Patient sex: M
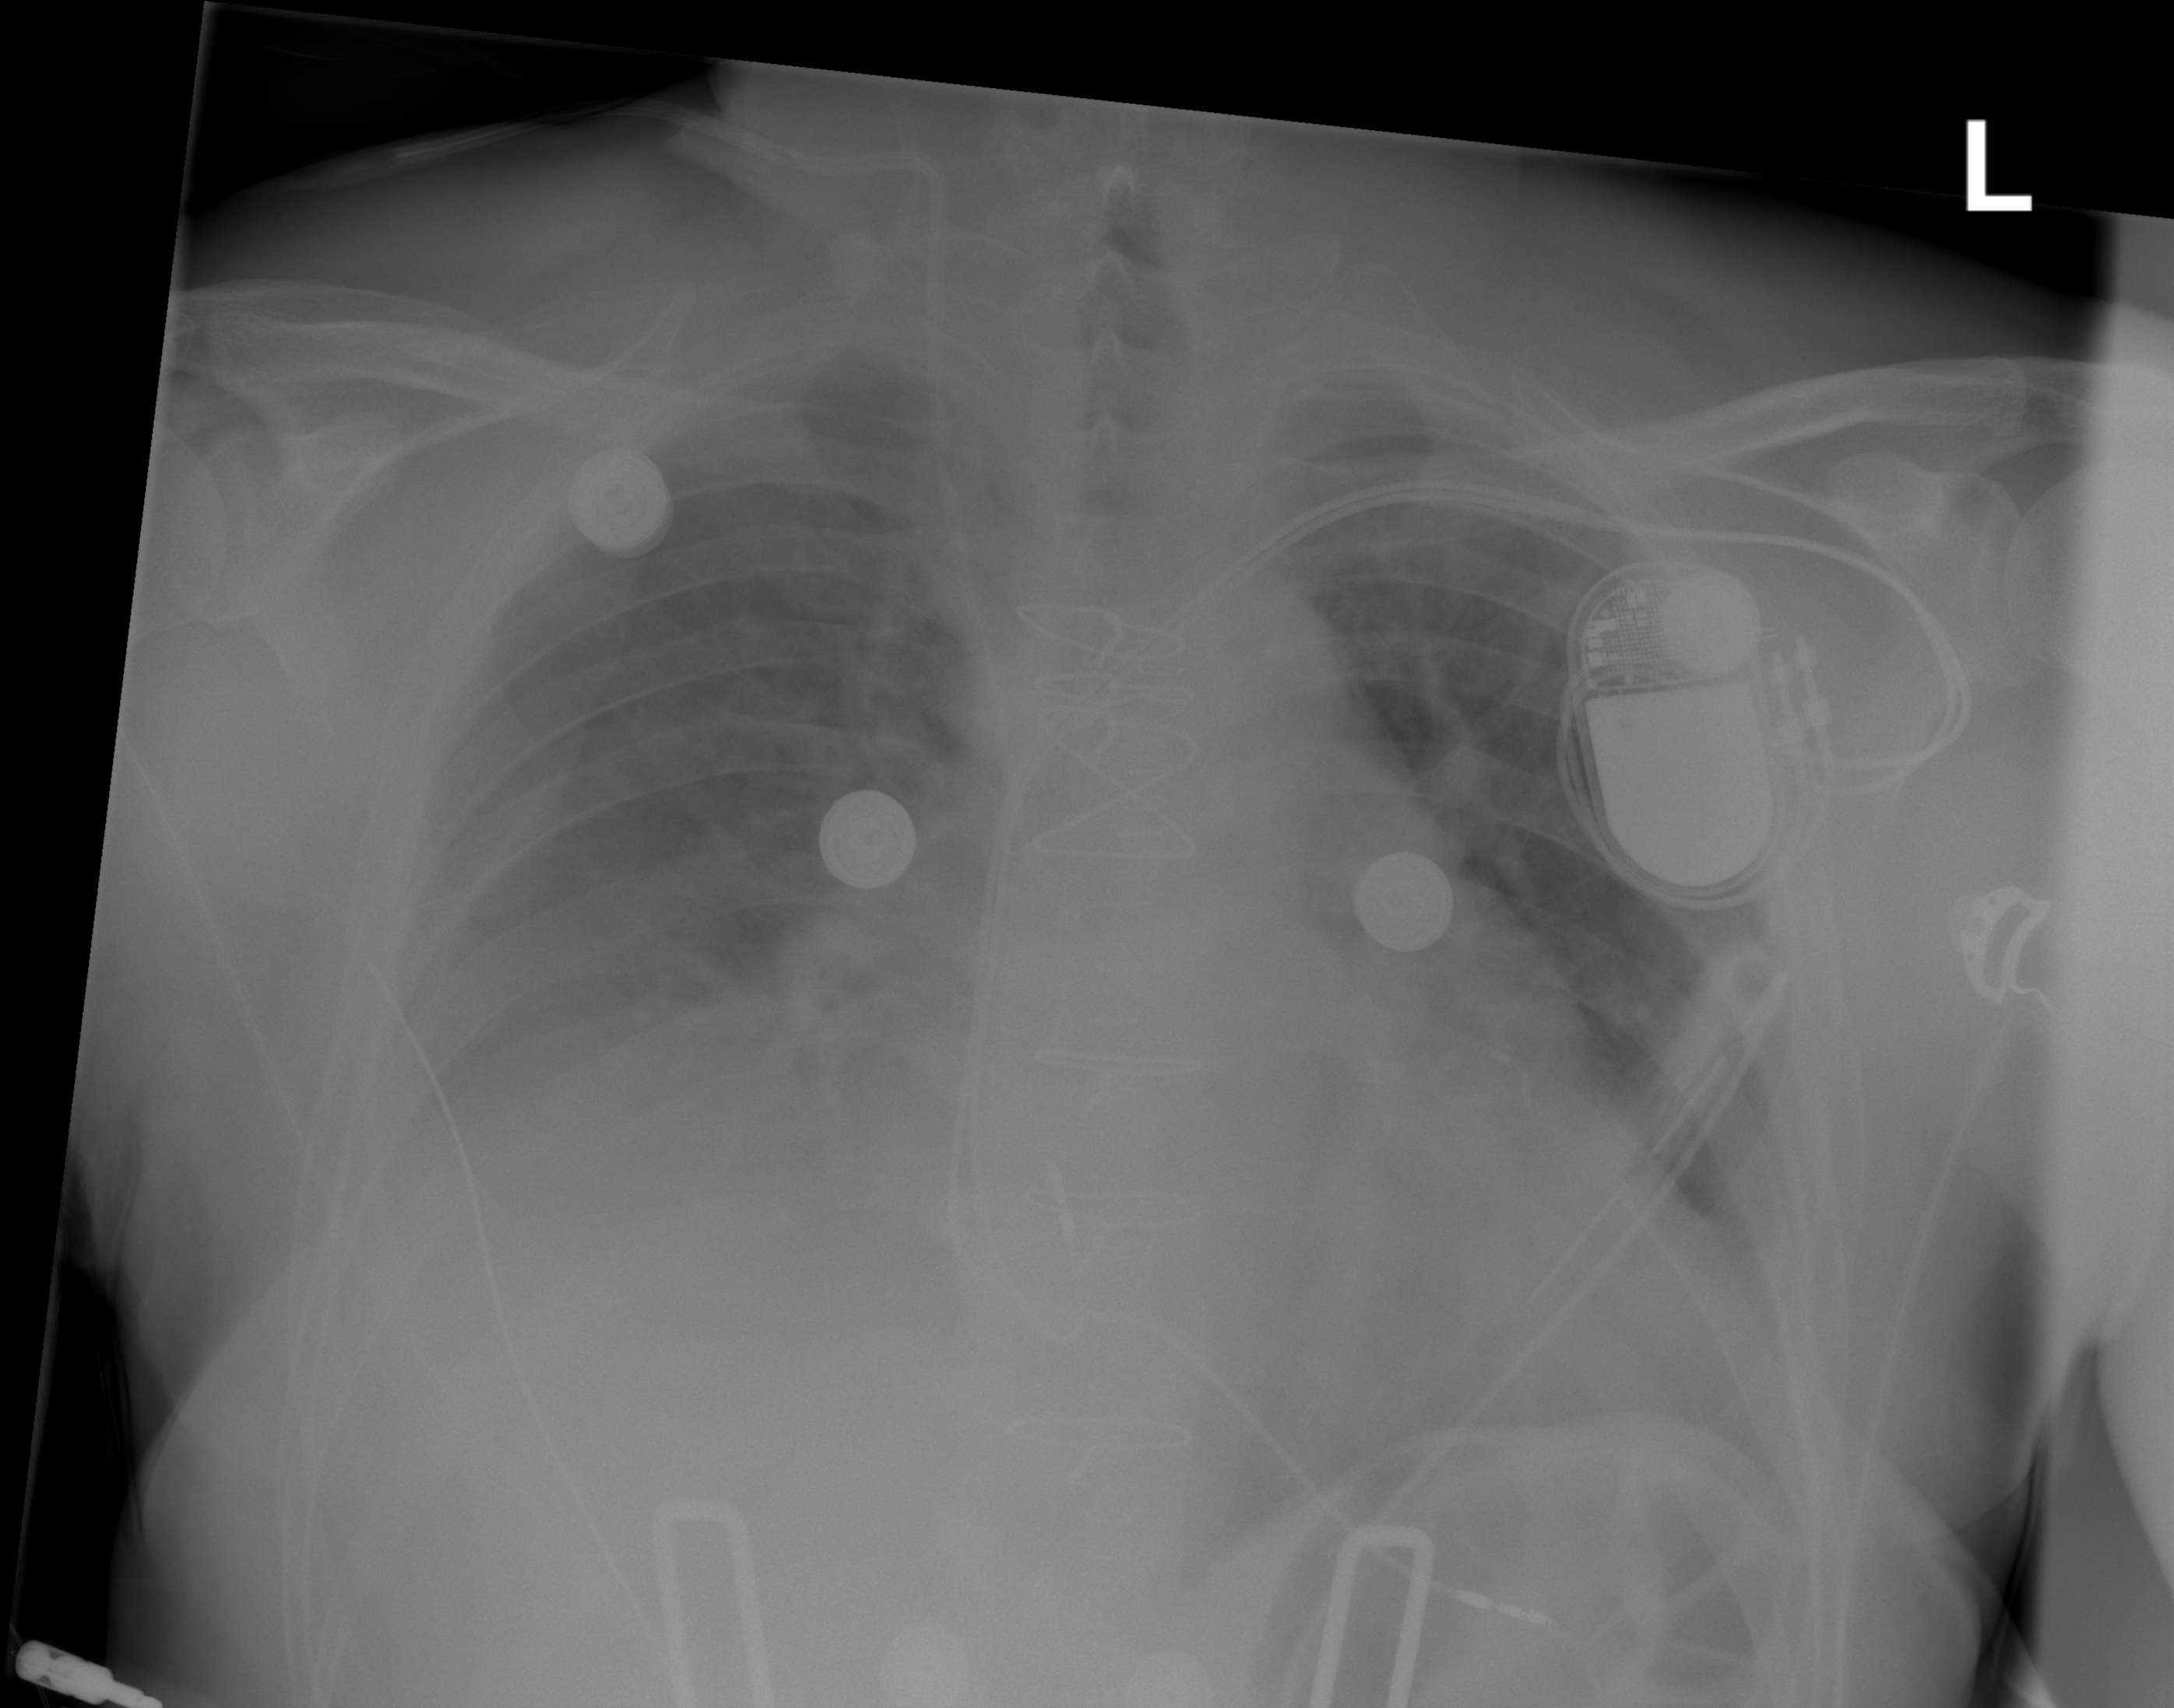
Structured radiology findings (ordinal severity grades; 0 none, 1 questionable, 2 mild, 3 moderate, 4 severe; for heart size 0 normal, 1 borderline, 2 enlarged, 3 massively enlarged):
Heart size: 0
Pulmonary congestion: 2
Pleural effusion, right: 2
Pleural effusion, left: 2
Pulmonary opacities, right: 0
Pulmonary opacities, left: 0
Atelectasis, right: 2
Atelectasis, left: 0